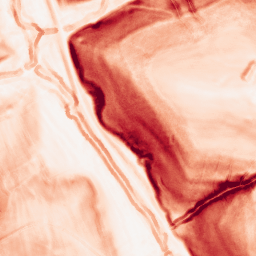
Category: morphological
Decomposition family: morphological_gradient
Decomposition parameters: size: 3
shape: disk
Upsampling method: bicubic_16x
Upsampling parameters: scale: 16
Upsampling scale: 16